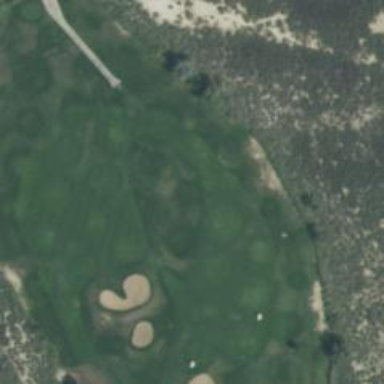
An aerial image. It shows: Golf hole.